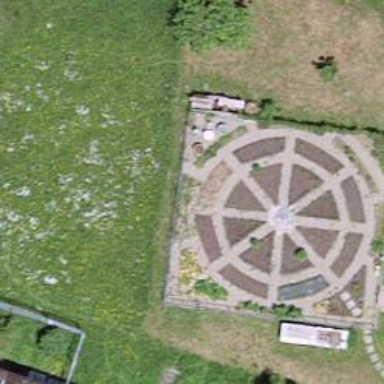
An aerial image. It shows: Garden that is leisure land.